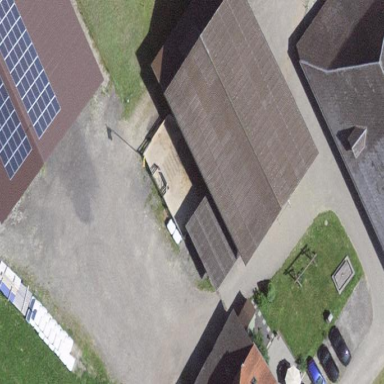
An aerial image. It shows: Rural barn.